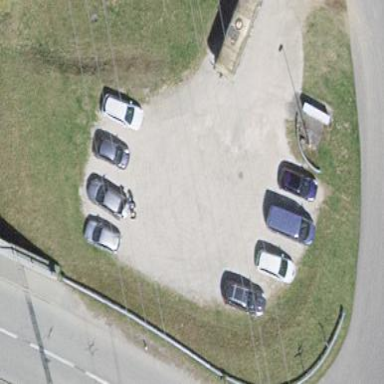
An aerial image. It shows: Parking area with fine gravel surface.